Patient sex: M
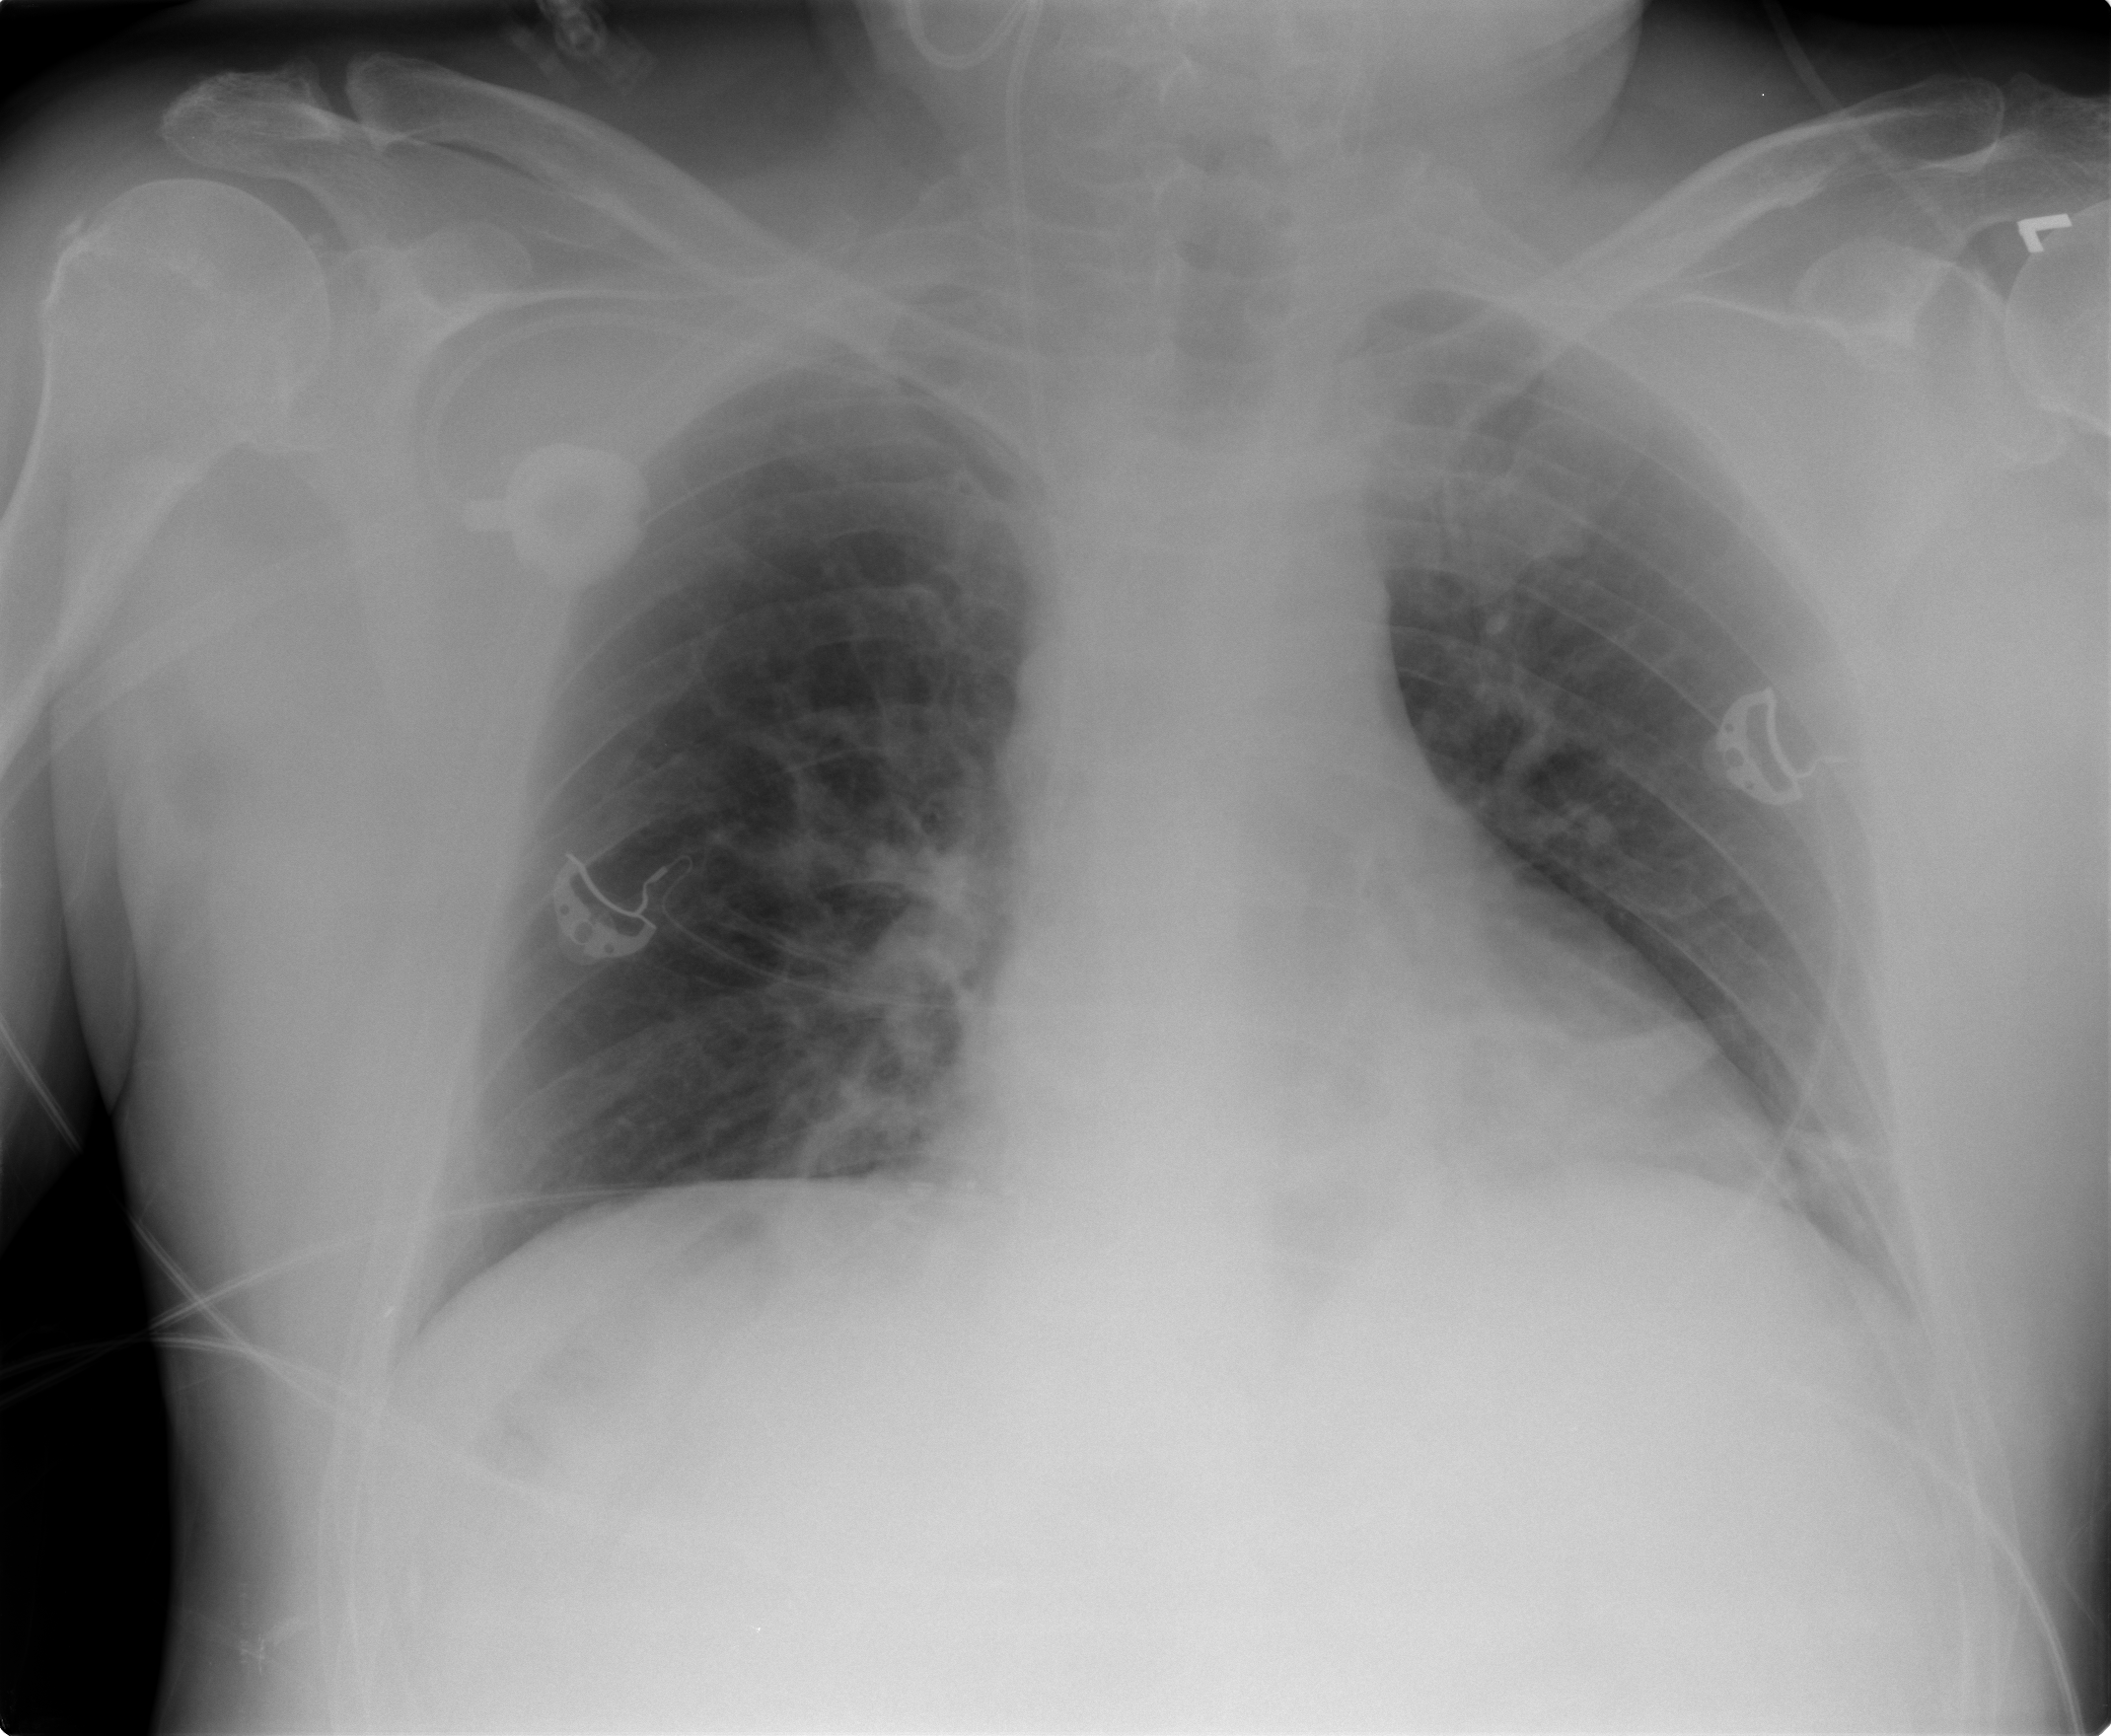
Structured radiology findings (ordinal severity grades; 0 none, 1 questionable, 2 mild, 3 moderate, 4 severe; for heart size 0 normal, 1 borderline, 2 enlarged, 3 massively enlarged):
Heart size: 2
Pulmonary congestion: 0
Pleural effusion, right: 0
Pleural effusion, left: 2
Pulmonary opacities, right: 0
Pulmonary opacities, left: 0
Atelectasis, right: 0
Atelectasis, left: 2